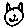
Label: cat